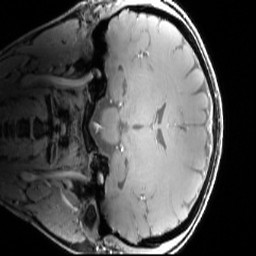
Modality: T1w
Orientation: coronal
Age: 29
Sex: female
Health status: healthy
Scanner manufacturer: siemens
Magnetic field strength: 7 T
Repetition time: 4.3 s
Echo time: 0.00227 s